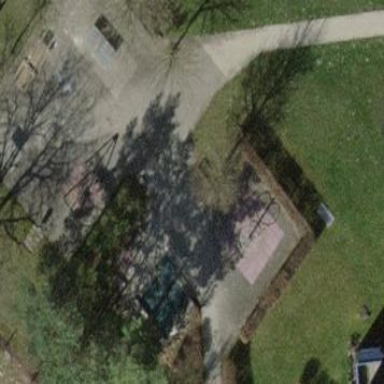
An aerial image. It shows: Playground area for leisure activities on the land.